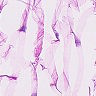
Metastatic tissue present: no